Question: # Lazy Filtering CSV Files
I had the need to filter through millions of log records, stored as numerous CSV files. The size of the records greatly exceeded my available memory so I wanted to go with a lazy approach.
## Java 8 Streams API
With 'jdk8' we have the Streams API which paired with Apache 'commons-csv' allows us to easily accomplish this.
'''
public class LazyFilterer {
private static Iterable<CSVRecord> getIterable(String fileName) throws IOException {
return CSVFormat
.DEFAULT
.withFirstRecordAsHeader()
.parse(new BufferedReader(new FileReader(fileName)));
}
public static void main(String[] args) throws Exception {
File dir = new File("csv");
for (File file : dir.listFiles()) {
Iterable<CSVRecord> iterable = getIterable(file.getAbsolutePath());
StreamSupport.stream(iterable.spliterator(), true)
.filter(c -> c.get("API_Call").equals("Updates"))
.filter(c -> c.get("Remove").isEmpty())
.forEach(System.out::println);
}
}
}
'''
## Performance
This graph from VisualVM shows the memory usage during the parsing of 2.3 GB of CSV files using a more complex filtration pipeline than shown above.
As you can see, the memory usage basically remains constant as the filtration occurs.

Any languages are welcome, Java is not necessarily preferred!
# Footnotes
'CSVRecord''"API_Call"'
'System.in.read()'
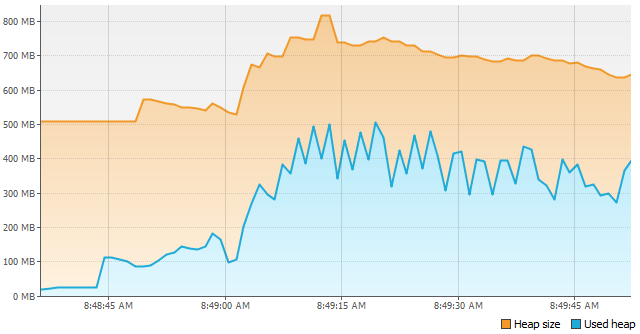
Answer: That's horrible for just 2.3GB of data, may I suggest you trying to use <URL> for better performance? Try this:
'''
CsvParserSettings settings = new CsvParserSettings();
settings.setHeaderExtractionEnabled(true); // grabs headers from input
//select the fieds you are interested in. The filtered ones get in front to make things easier
settings.selectFields("API_Call", "Remove"/*, ... and everything else you are interested in*/);
//defines a processor to filter the rows you want
settings.setProcessor(new AbstractRowProcessor() {
@Override
public void rowProcessed(String[] row, ParsingContext context) {
if (row[0].equals("Updates") && row[1].isEmpty()) {
System.out.println(Arrays.toString(row));
}
}
});
// create the parser
CsvParser parser = new CsvParser(settings);
//parses everything. All rows will be sent to the processor defined above
parser.parse(file, "UTF-8");
'''
I know it's not functional but it took to process a file I created to test this, while consuming of memory the whole time. From your graphic it seems your current approach takes 1 minute for a smaller file, and needs 10 times as much memory.
Give this example a try, I believe it will help considerably.
Disclaimer, I'm the author of this library, it's open-source and free (Apache 2.0 license)